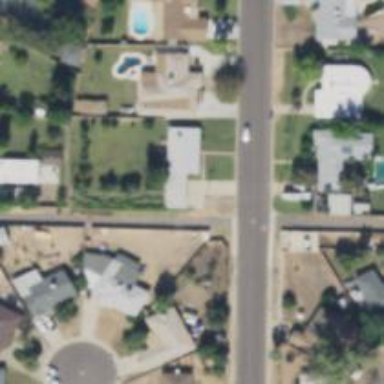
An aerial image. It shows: Alley classified as service road.